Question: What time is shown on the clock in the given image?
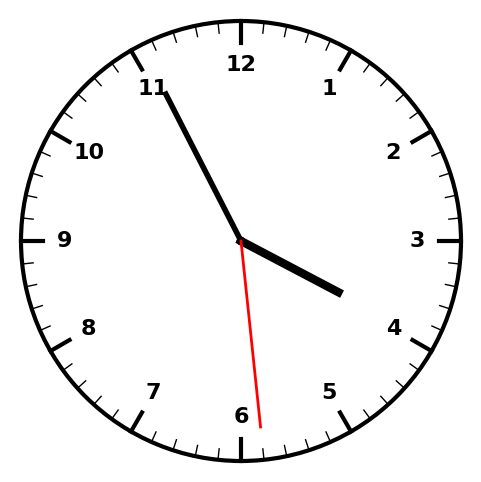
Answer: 03:55:29